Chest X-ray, AP view. Patient: 45 years old, sex F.
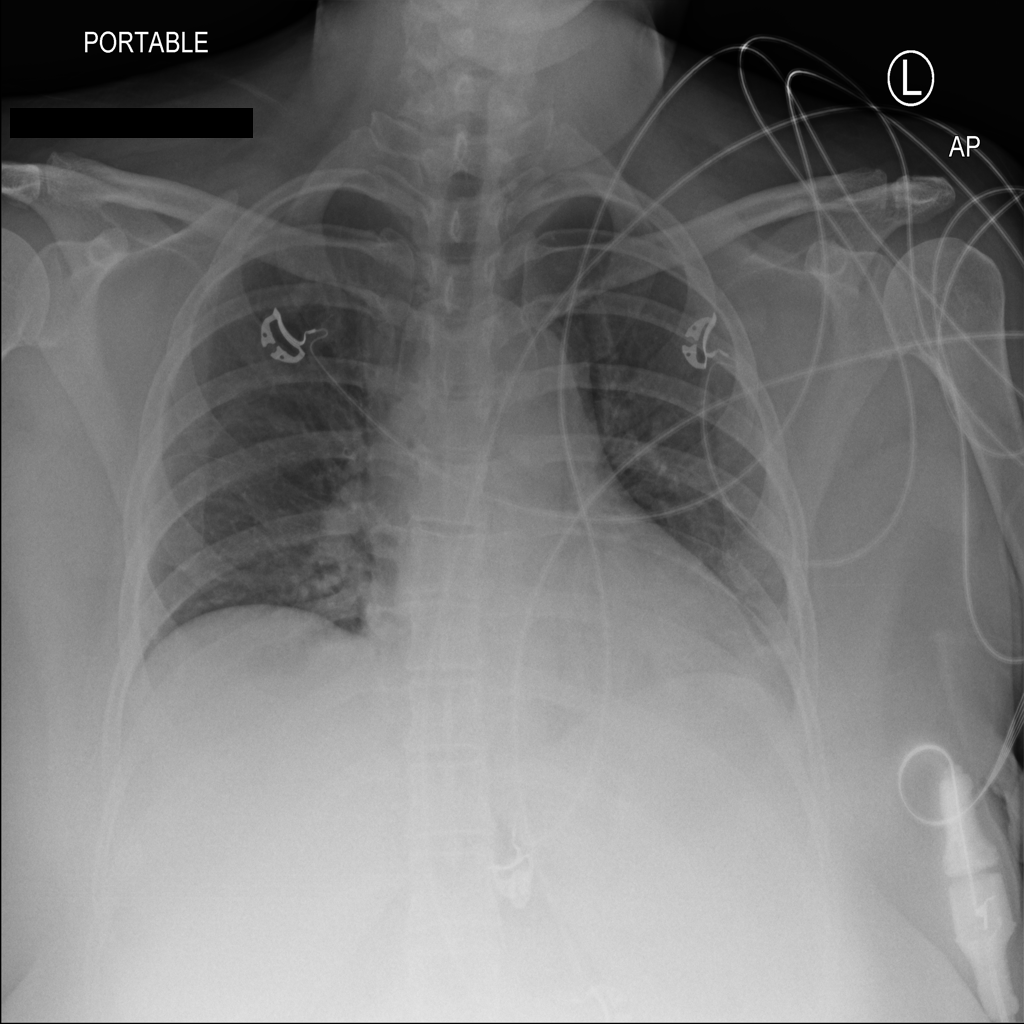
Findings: No Finding